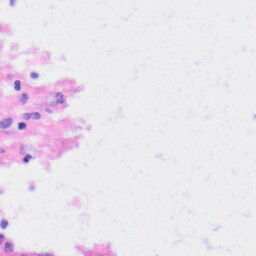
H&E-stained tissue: Liver